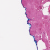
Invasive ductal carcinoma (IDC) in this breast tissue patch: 0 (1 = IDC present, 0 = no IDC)